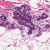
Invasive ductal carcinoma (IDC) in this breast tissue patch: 0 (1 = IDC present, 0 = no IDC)